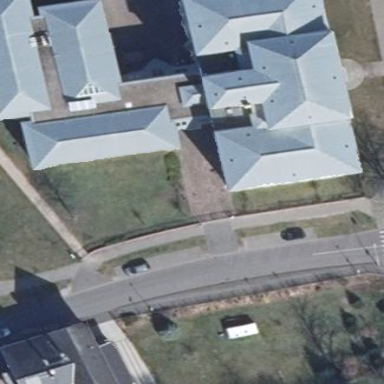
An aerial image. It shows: School building with school amenities.